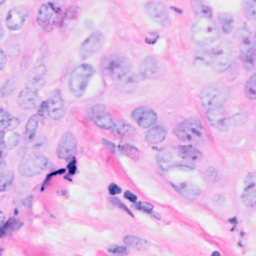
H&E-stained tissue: Breast